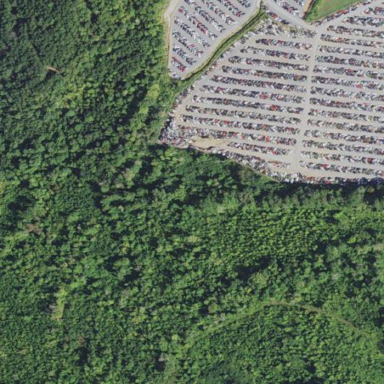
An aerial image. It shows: Scrap yard situated in industrial area.